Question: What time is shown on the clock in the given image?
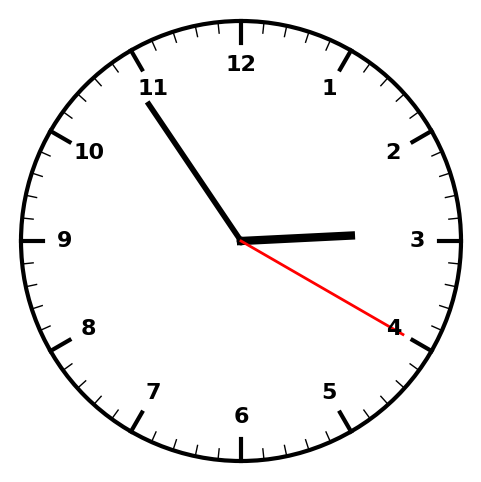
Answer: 02:54:20